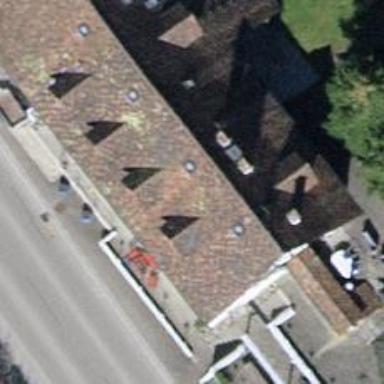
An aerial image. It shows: Restaurant.